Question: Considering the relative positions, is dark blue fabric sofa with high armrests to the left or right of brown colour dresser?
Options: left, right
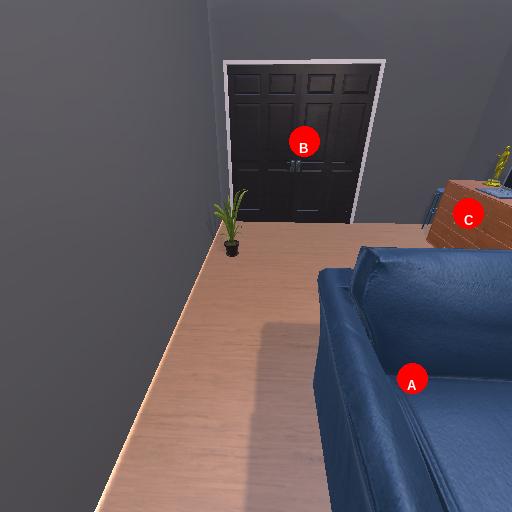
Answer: left